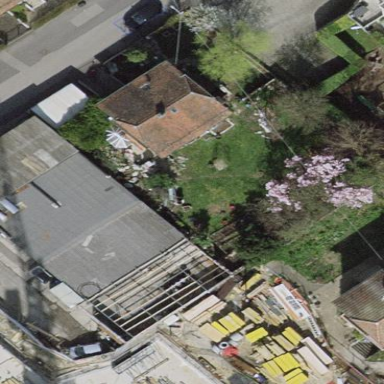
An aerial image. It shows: Garden enclosed by fence.